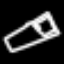
Label: bed